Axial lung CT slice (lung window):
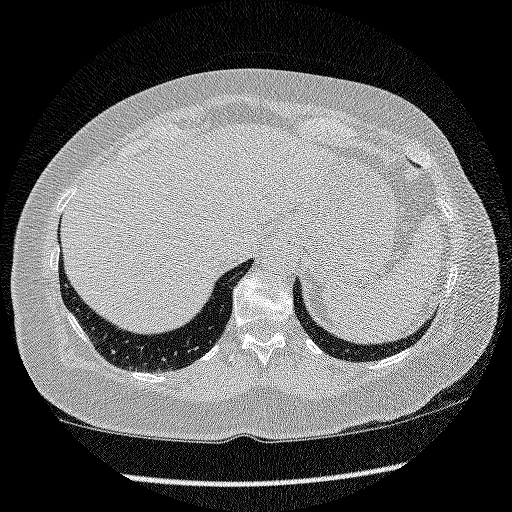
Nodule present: no